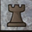
Piece: bR